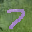
Label: 7